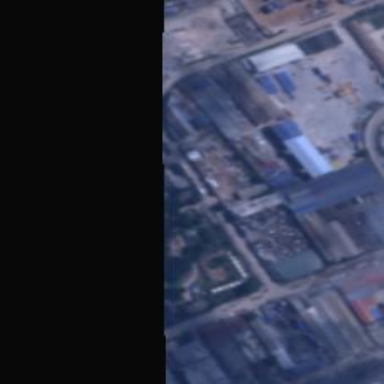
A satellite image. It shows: Industrial area.